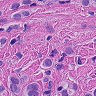
Metastatic tissue present: yes